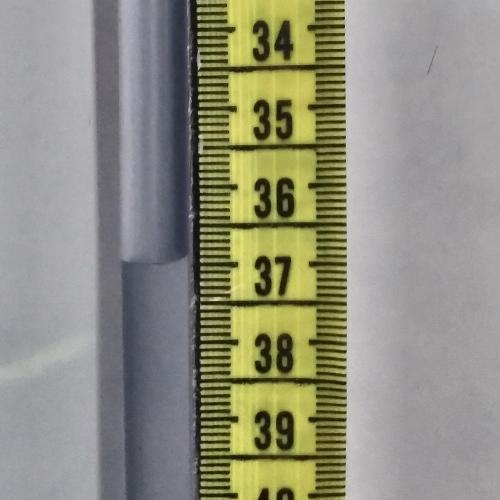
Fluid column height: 36.9 cm